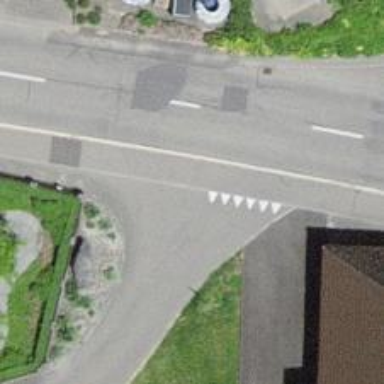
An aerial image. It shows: Road with "give way" sign.